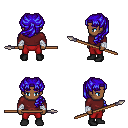
a pixel art fantasy rpg character, male body template, human, dark skin, maroon long-sleeve shirt, red pants, blue princess hairstyle, white cloth bandages, black shoes, spear, four views (front, back, left, right), 2x2 character sprite sheet, small pixel art, hard edges, no anti-aliasing